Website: apple
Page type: customer-info-address
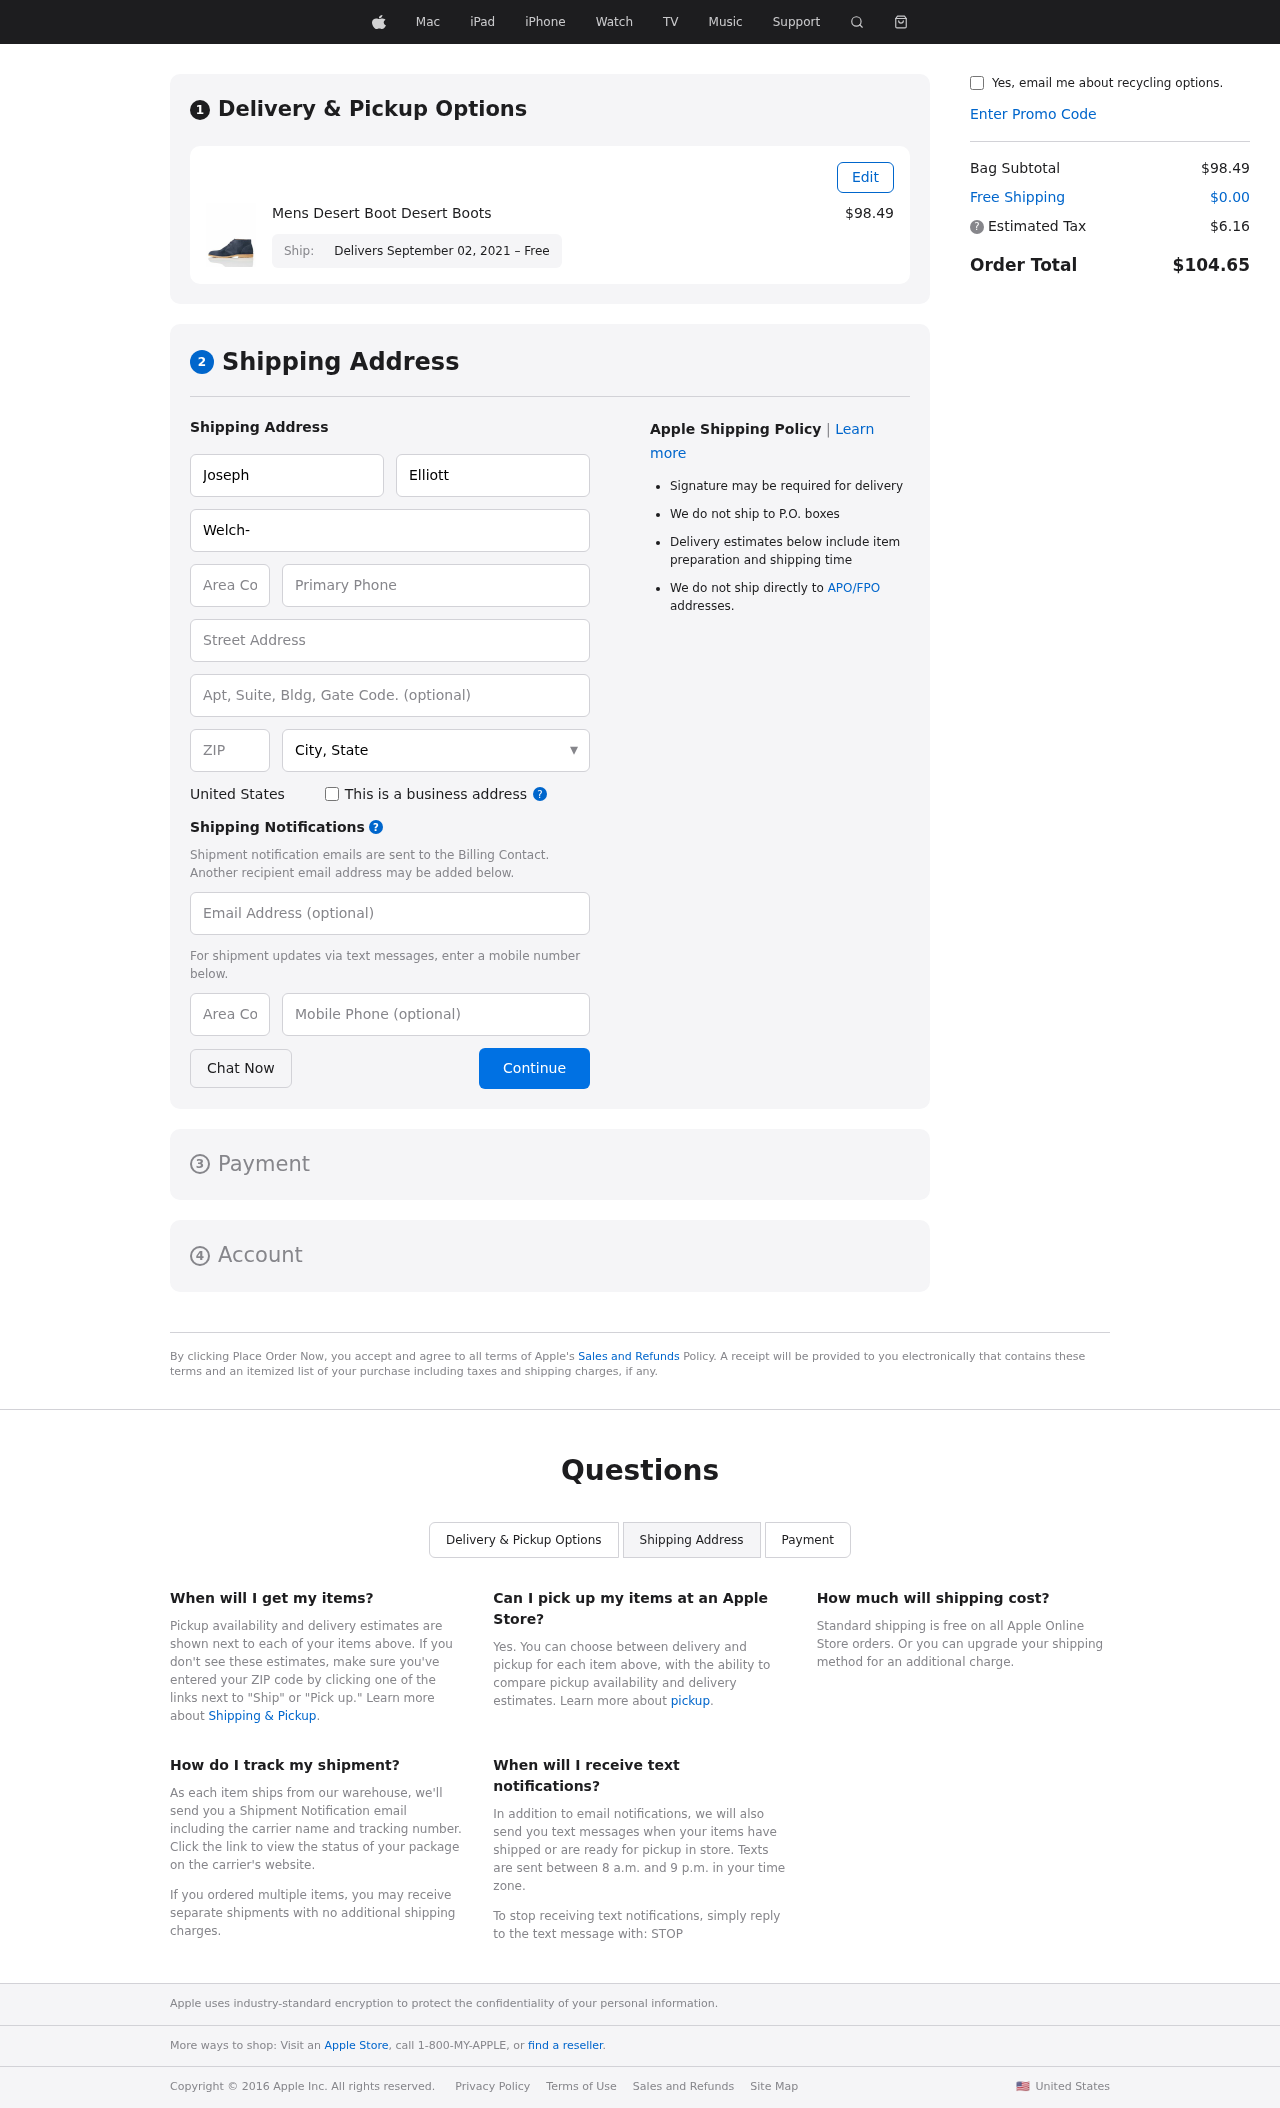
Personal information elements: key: PII_CITY_STATE
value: West Ashleyberg, NM
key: PII_COMPANY
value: Welch-Taylor
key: PII_COUNTRY
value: United States
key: PII_EMAIL
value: josephelliott@hotmail.com
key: PII_FIRSTNAME
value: Joseph
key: PII_LASTNAME
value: Elliott
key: PII_PHONE
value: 4719731167
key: PII_PHONE_ALT
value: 7248391114
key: PII_PHONE_ALT_AREA
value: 724
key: PII_PHONE_AREA
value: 471
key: PII_POSTCODE
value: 28214
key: PII_STREET
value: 344 Kent Pine
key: PII_STREET2
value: Suite 509
Product elements: key: PRODUCT1_NAME
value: Mens Desert Boot Desert Boots
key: PRODUCT1_PRICE
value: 98.49
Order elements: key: ORDER_DELIVERY_DATE
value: Delivers September 02, 2021 – Free
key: ORDER_SUBTOTAL
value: $98.49
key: ORDER_SHIPPING_COST
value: $0.00
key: ORDER_TAX
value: $6.16
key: ORDER_TOTAL
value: $104.65